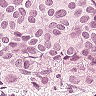
Metastatic tissue present: yes